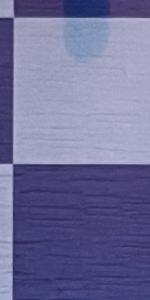
Label: Empty